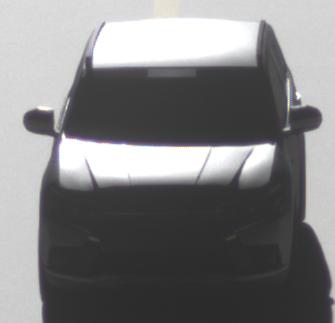
Make: Mitsubishi
Model: Outlander 2.0 Plug-In Hybrid
Detailed model: Outlander (III) Plug-In Hybrid
Model produced from: 2015/10
Model produced until: 2018/08
Doors: 5
Color: gray
Road condition: dry road
Daytime: morning or afternoon
Contrast: high contrast